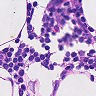
Metastatic tissue present: no